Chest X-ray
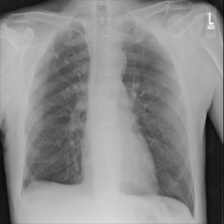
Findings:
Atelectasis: negative
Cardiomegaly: negative
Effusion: negative
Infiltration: negative
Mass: negative
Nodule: negative
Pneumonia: negative
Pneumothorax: negative
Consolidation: negative
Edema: negative
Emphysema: negative
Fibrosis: negative
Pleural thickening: negative
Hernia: negative